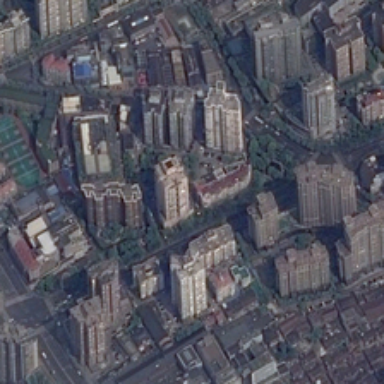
Many buildings and some green trees are in a commercial area .